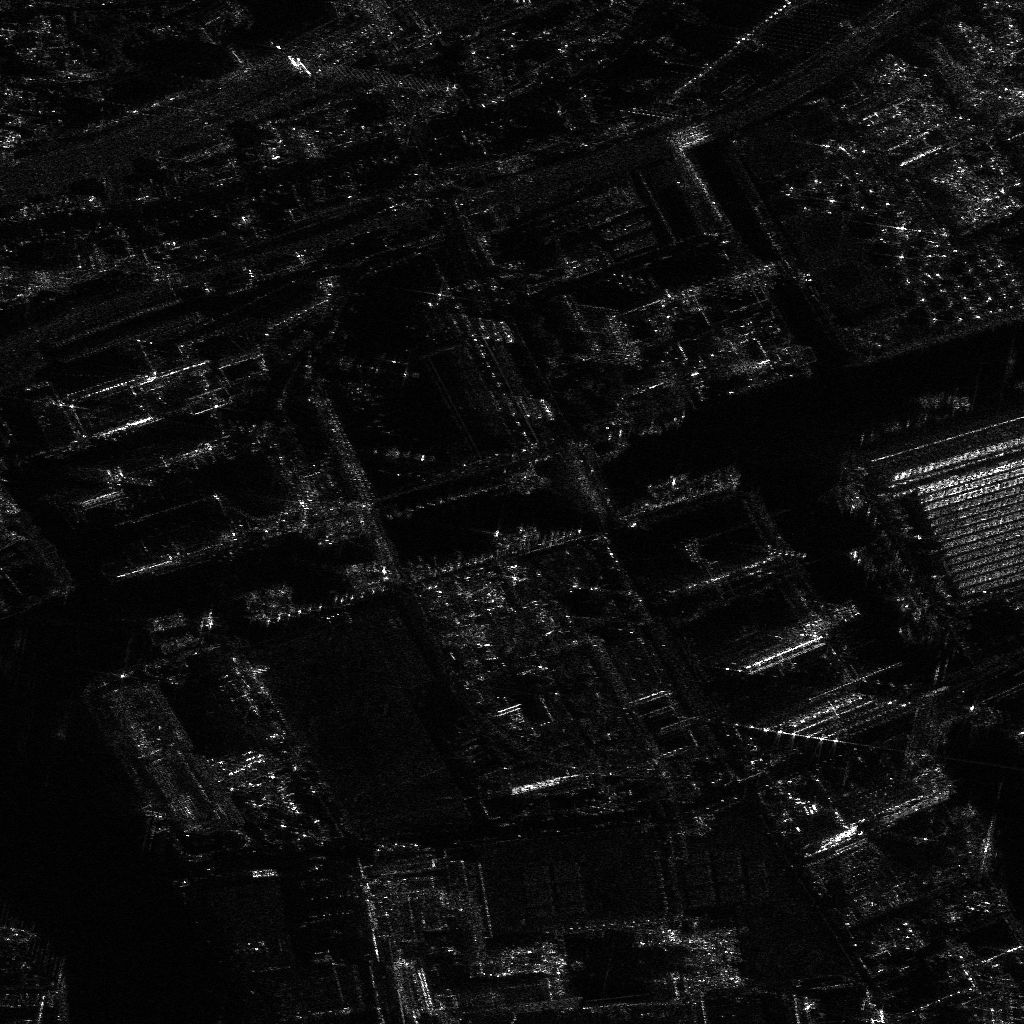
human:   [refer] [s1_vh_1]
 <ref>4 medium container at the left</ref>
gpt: <box>[[15, 58, 17, 62, 81], [15, 60, 17, 64, 73], [25, 55, 26, 59, 81], [25, 57, 26, 61, 81]]</box>